Interaction volume radius: 10 \u00c5
Interaction volume height: 20 \u00c5
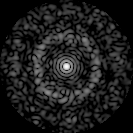
Disorder parameter: 0.8138